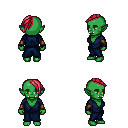
a pixel art fantasy rpg character, female body template, orc, green skin, blue robe, white pants, ruby red long mohawk hairstyle, leather bracers, four views (front, back, left, right), 2x2 character sprite sheet, small pixel art, hard edges, no anti-aliasing